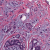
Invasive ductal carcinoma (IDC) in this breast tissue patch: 1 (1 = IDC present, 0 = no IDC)